【题型】填空题　【知识点】平面几何　【难度】medium
在$\triangle ABC$中$\angle B = 90^\circ$，$\tan C = \dfrac{2}{3}$。将$\triangle ABC$绕点$C$旋转，点$A$对应点为点$A'$，点$A'$落在$\triangle ABC$中$BC$边上中线$AD$的延长线上。则$AD:A'D$的值为\underline{\ \ \ \ \ \ }。

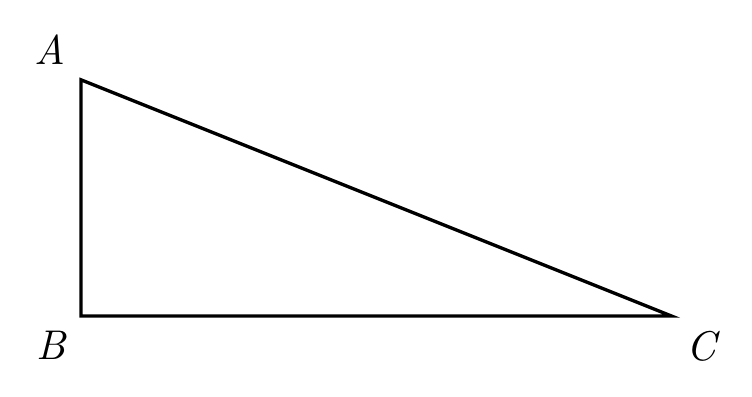
【解答】
\noindent
【分析】本题考查了解直角三角形，相似三角形的判定与性质，勾股定理等知识，由$\tan\angle ACB = \dfrac{AB}{BC} = \dfrac{2}{3}$，设$AB = 2k,BC = 3k$，由勾股定理求出$AC$、$AD$的长，再证明$\triangle ABD \backsim \triangle CHD$，得到$\dfrac{AB}{CH} = \dfrac{BD}{DH} = \dfrac{AD}{CD}$，最后算出$A'D$，即可求解，掌握相关知识是解题的关键。

\vspace{1em}
\noindent
【详解】解：作$CH \perp AA'$，垂足为$H$，如图：\\

$\because \tan\angle ACB = \dfrac{AB}{BC} = \dfrac{2}{3}$，设$AB = 2k,BC = 3k$，\\
$\because \angle B = 90^\circ$，\\
$\therefore$ 由勾股定理，得$AC = \sqrt{AB^2 + BC^2} = \sqrt{(2k)^2 + (3k)^2} = \sqrt{13}k$，\\
$\because D$为$BC$中点，\\
$\therefore BD = CD = \dfrac{3}{2}k$，\\
$\because \angle B = 90^\circ$，\\
$\therefore$ 由勾股定理，得$AD = \sqrt{AB^2 + BD^2} = \sqrt{(2k)^2 + \left(\dfrac{3}{2}k\right)^2} = \dfrac{5}{2}k$，\\
在$\triangle ABD$与$\triangle CHD$中，\\
$\because \angle ADB = \angle CDH$，$\angle B = \angle CHD = 90^\circ$，\\
$\therefore \triangle ABD \backsim \triangle CHD$，\\
$\therefore \dfrac{AB}{CH} = \dfrac{BD}{DH} = \dfrac{AD}{CD}$，\\
$\therefore CH = \dfrac{6}{5}k$，$DH = \dfrac{9}{10}k$，\\
由旋转得$A'C = AC = \sqrt{13}k$，\\
由勾股定理，得$A'H = \sqrt{A'C^2 - CH^2} = \dfrac{17}{5}k$，\\
$\therefore A'D = A'H + DH = \dfrac{43}{10}k$，\\
$\therefore AD:A'D = \dfrac{\dfrac{5}{2}k}{\dfrac{43}{10}k} = \dfrac{25}{43}$，\\
故答案为：$\dfrac{25}{43}$。
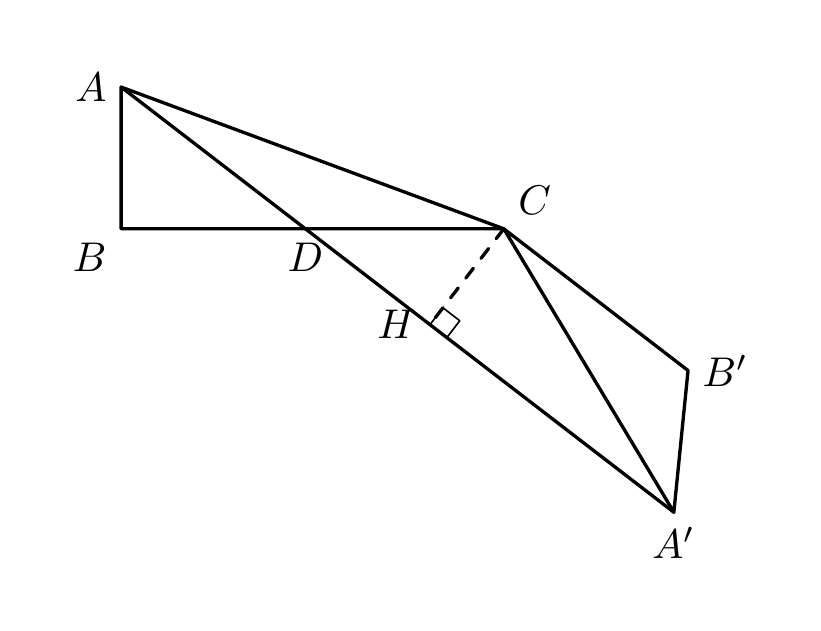